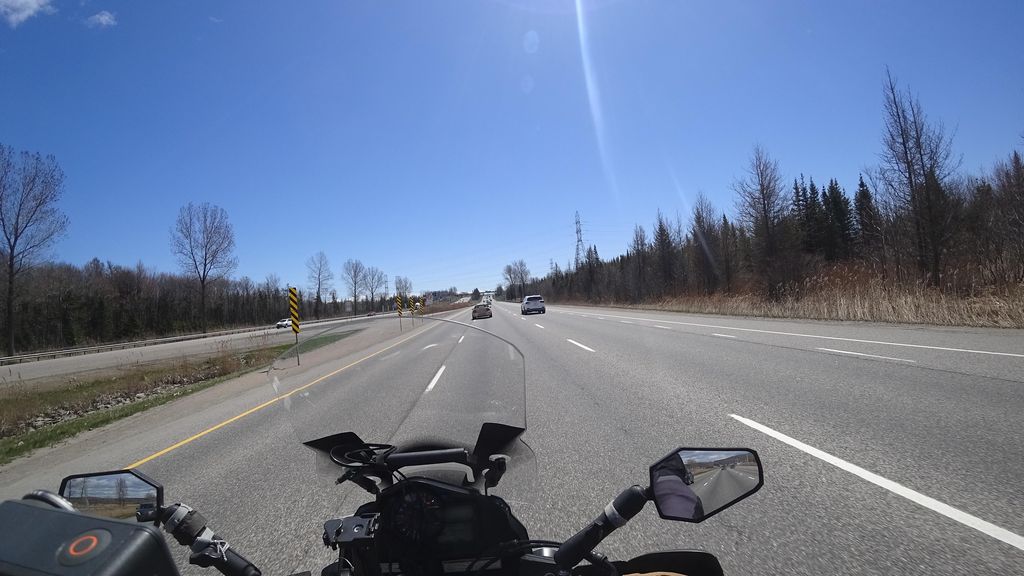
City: quebec_city